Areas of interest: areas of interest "Industrial"
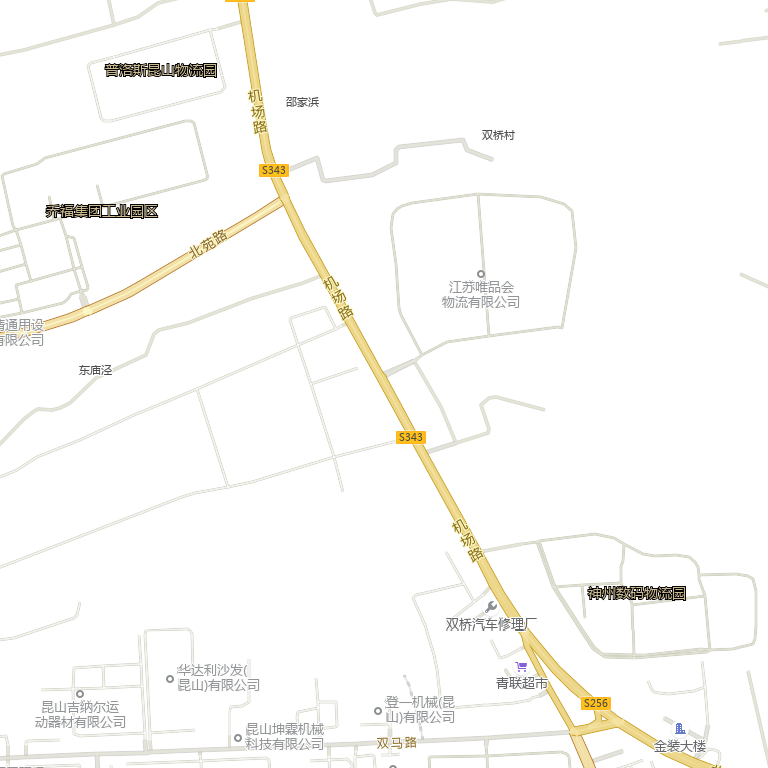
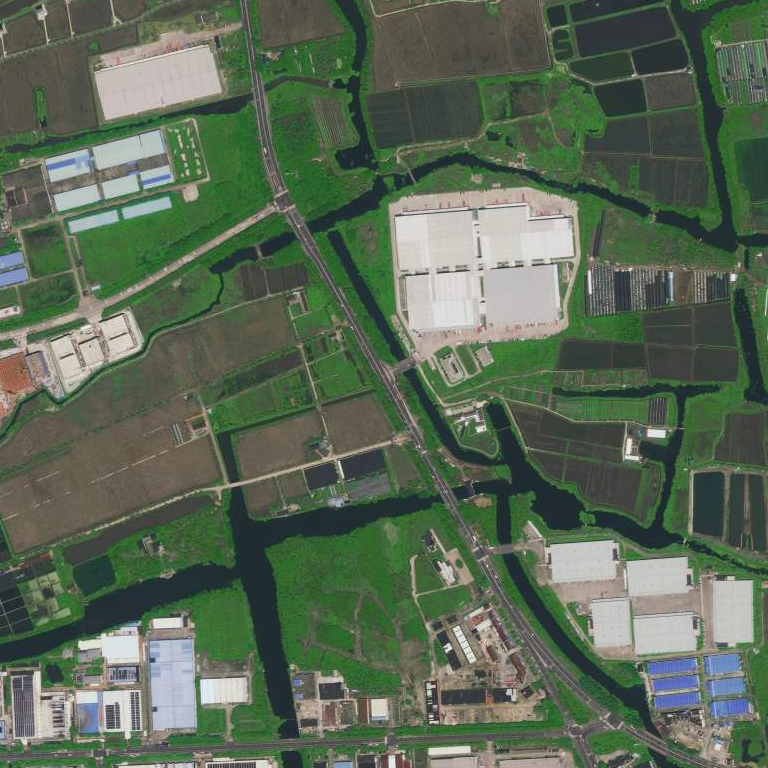